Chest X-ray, PA view. Patient: 72 years old, sex F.
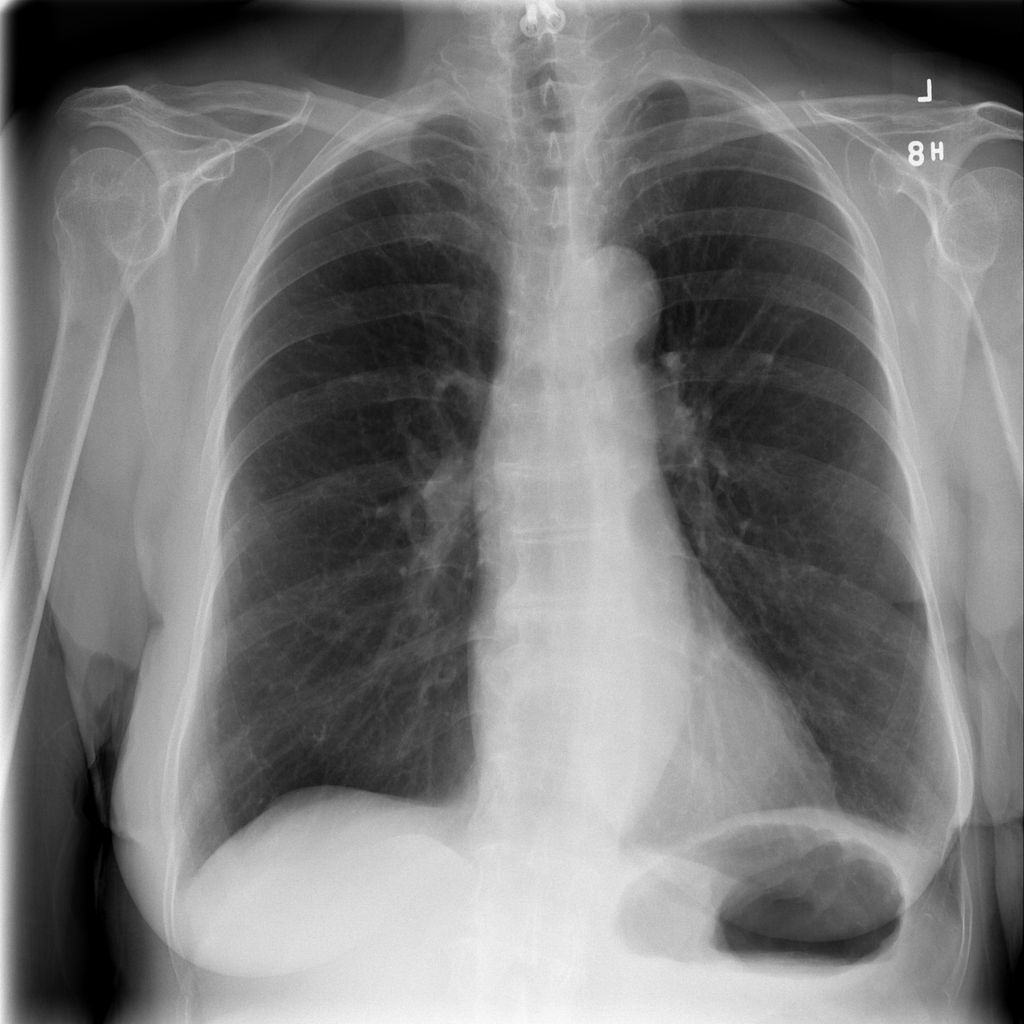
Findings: No Finding